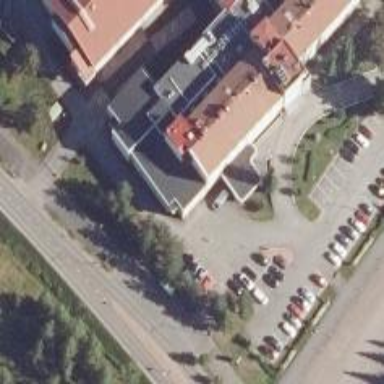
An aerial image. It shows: Entrance designated for emergency ward.